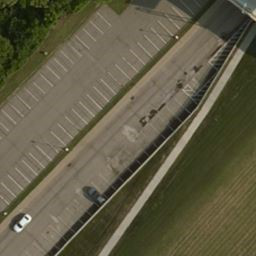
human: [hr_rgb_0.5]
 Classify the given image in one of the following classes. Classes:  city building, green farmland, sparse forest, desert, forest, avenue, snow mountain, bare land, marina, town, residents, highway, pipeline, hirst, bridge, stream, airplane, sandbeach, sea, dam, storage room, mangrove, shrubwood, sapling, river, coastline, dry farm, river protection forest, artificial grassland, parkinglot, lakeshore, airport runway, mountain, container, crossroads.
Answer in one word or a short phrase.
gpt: bridge